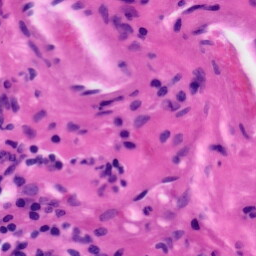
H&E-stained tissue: Tonsil